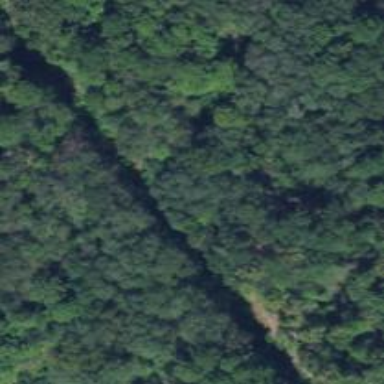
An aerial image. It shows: Path with excellent visibility for trail.